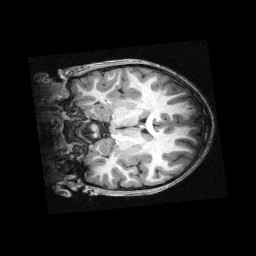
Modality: T1w
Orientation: coronal
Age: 10
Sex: male
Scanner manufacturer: siemens
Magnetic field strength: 3 T
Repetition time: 2.3 s
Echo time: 0.00336 s